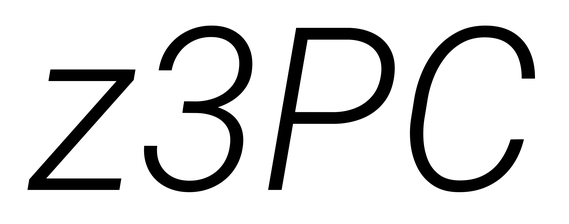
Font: Roboto-Italic_Light_Italic